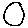
Label: circle